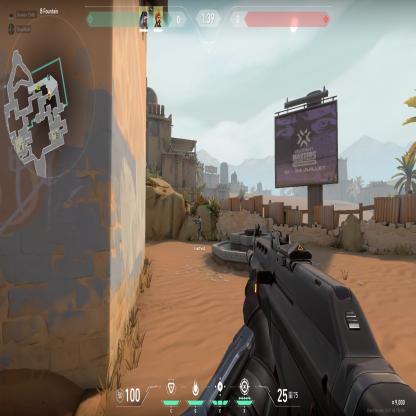
Label: teammate